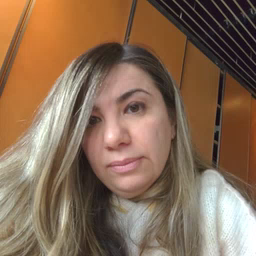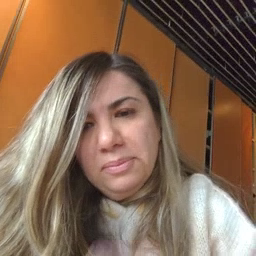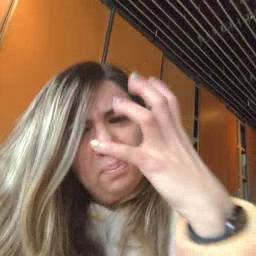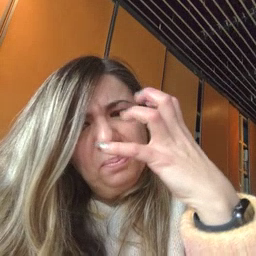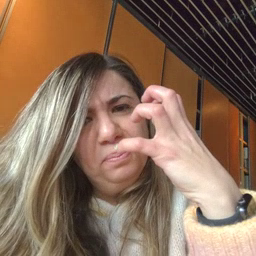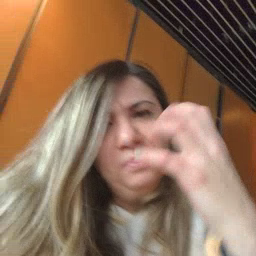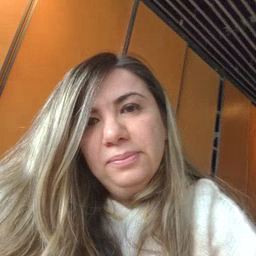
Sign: mad